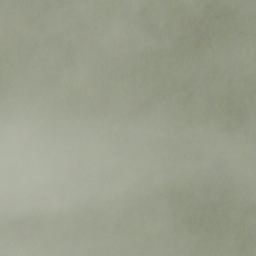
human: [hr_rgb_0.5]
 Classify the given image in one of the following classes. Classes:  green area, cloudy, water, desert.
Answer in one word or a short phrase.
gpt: cloudy